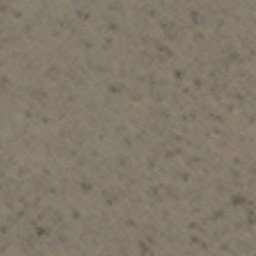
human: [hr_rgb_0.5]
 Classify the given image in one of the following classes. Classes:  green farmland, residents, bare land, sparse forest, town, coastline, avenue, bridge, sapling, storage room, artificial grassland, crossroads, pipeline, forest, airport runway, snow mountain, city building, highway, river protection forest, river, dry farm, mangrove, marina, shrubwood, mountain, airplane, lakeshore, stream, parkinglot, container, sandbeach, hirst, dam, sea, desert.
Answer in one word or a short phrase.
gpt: bare land